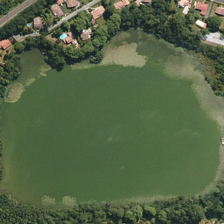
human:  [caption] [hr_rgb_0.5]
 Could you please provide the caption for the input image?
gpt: is a irregular circular pond with moss green water in the middle .

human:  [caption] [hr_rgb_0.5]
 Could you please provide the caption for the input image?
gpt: a pond with sky inverted image while surrounded by many spring green plants .

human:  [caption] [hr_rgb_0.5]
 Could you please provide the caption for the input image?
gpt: a pond surrounded by some houses which with light red roof .

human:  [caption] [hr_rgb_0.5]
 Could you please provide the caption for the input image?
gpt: a pond with many plants in the middle while with many buildings surrounded .

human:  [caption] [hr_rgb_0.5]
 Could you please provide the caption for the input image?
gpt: many green trees and buildings are around an almost circle pond .